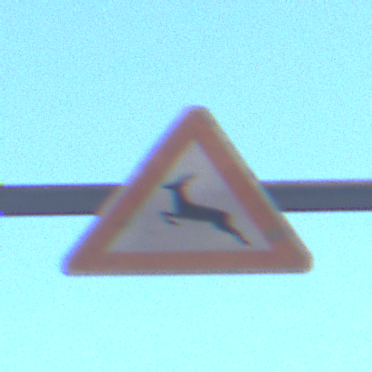
Verkehrszeichen: WildwechselRechts
Umgebung: Outdoor, Urban
Tageszeit: SunriseSunset
Wetter: Clear
Licht: Natural
Jahreszeit: NotSpecified
Kontrast: MediumContrast